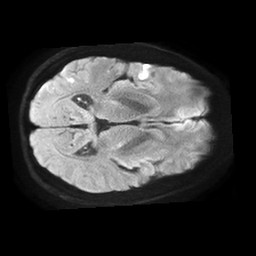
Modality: TRACE
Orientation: axial
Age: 58
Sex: male
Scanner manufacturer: philips
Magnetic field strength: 1.5 T
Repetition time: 4.6 s
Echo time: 0.08631 s